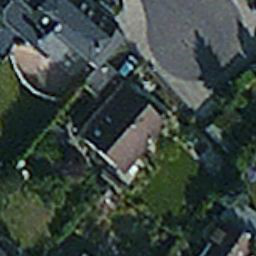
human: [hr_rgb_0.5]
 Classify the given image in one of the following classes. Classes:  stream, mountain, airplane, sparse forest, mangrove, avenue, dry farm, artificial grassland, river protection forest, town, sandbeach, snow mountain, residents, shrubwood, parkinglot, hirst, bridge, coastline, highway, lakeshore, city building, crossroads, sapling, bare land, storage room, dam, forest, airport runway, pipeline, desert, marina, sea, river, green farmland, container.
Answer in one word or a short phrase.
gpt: residents